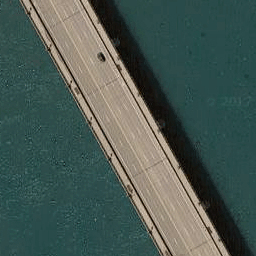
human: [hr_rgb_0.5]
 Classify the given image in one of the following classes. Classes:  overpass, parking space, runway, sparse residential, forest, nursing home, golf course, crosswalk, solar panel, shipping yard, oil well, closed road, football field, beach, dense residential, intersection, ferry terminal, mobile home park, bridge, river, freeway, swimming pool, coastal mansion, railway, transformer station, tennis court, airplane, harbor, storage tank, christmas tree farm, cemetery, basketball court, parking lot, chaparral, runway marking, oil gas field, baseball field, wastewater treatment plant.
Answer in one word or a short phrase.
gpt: bridge